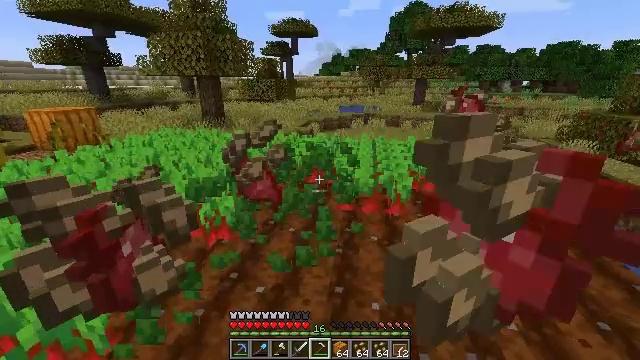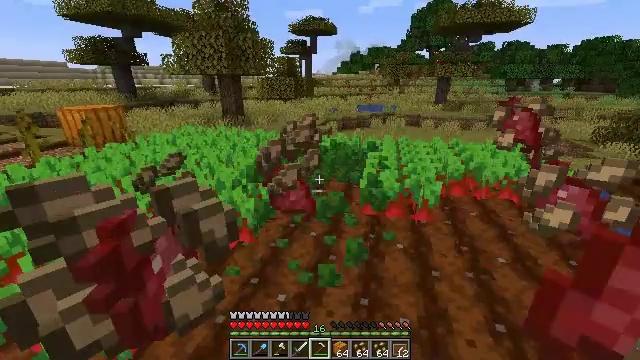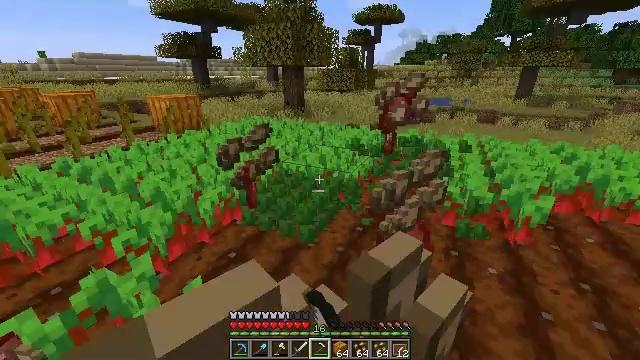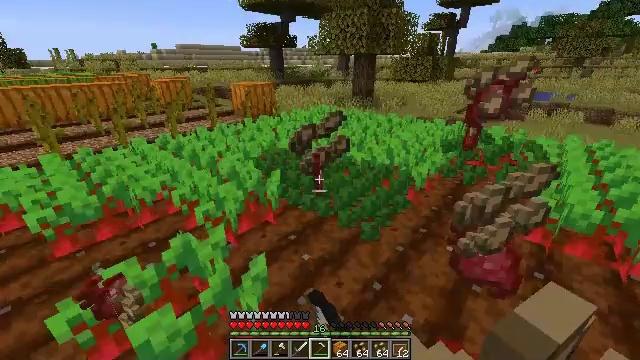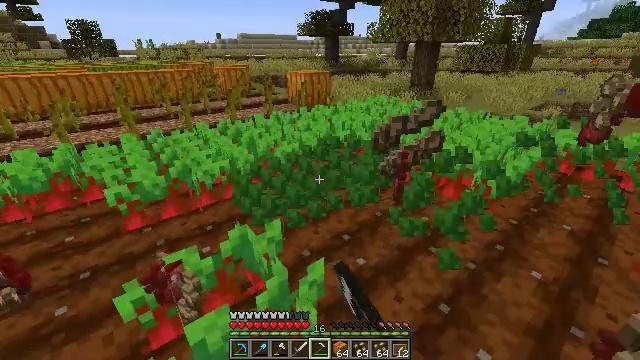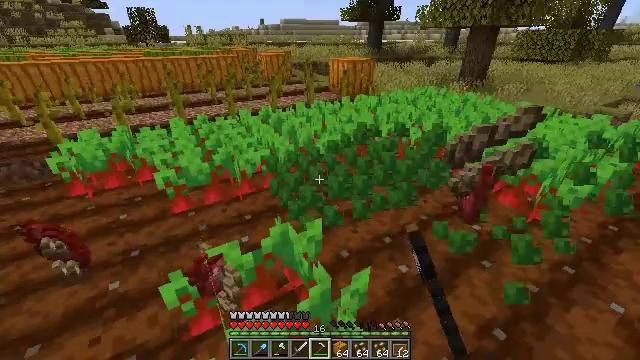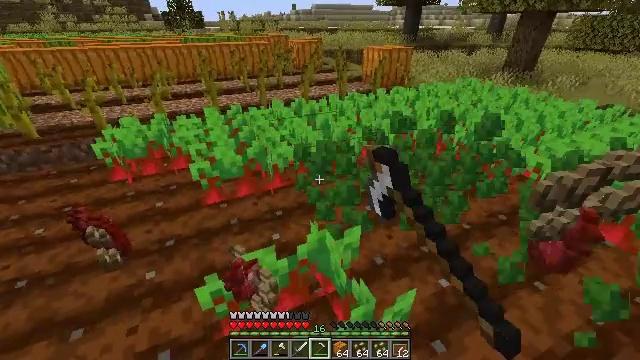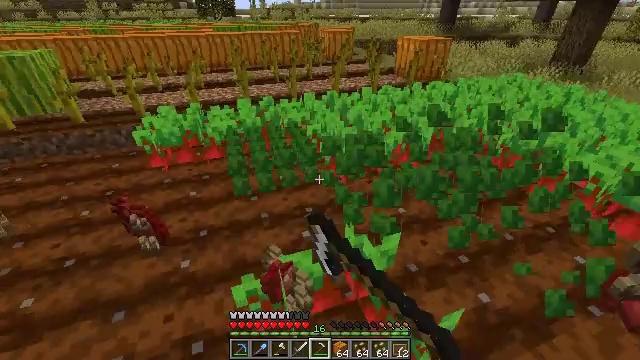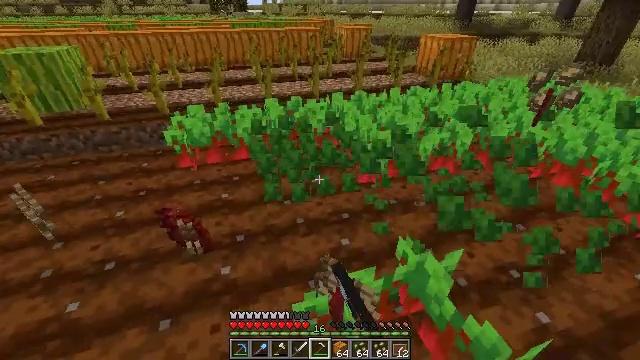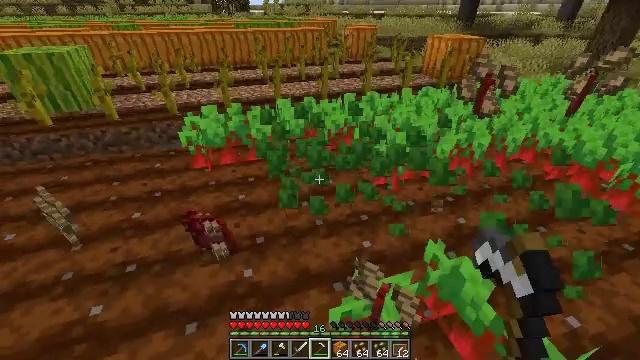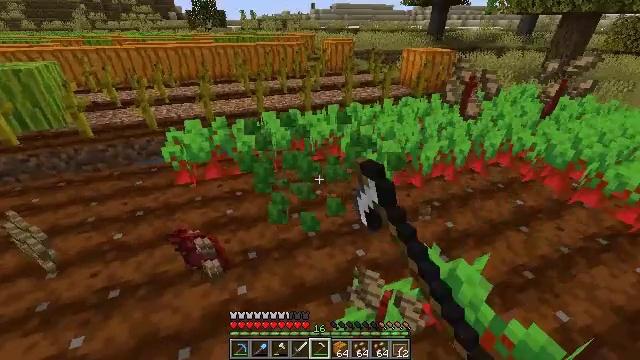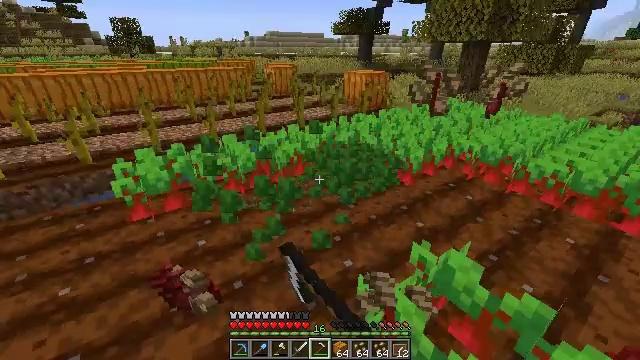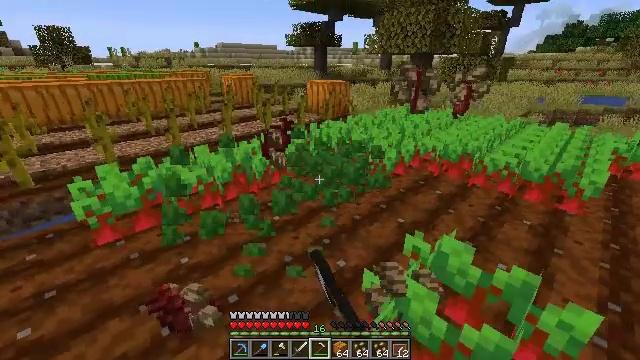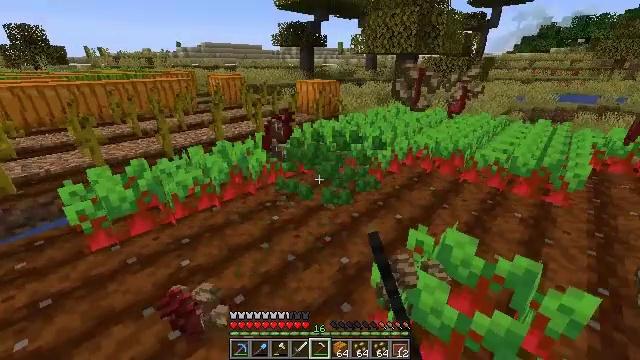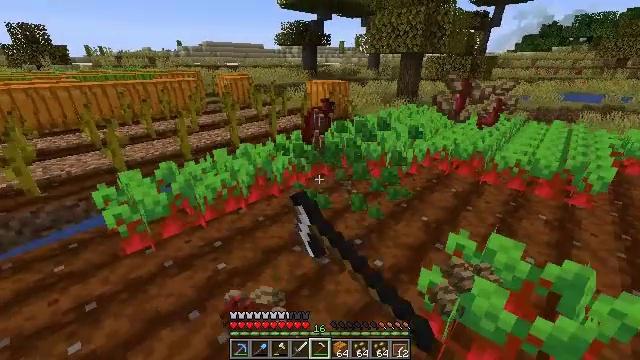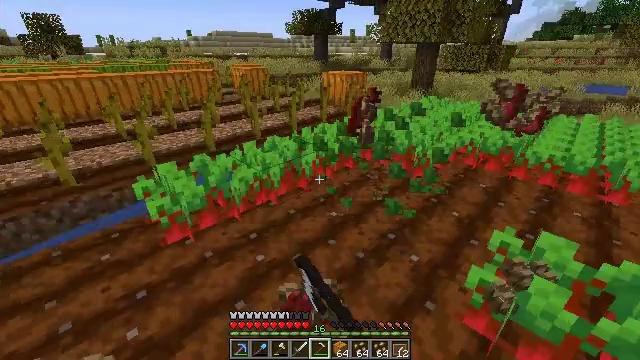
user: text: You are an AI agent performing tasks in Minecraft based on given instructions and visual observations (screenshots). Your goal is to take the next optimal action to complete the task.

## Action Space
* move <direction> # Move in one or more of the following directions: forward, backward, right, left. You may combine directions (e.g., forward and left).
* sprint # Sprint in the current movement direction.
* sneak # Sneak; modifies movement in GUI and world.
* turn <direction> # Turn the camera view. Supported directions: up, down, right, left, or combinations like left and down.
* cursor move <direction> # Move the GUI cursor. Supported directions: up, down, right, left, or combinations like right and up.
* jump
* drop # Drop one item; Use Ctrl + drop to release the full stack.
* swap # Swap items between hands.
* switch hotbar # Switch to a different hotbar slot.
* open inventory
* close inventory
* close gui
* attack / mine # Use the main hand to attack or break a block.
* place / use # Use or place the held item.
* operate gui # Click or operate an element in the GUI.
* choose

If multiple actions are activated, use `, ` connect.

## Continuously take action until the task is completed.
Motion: motion action
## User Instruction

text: Collect beetroots from the field.
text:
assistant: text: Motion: move forward and move left, turn left, attack / mine
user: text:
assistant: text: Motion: move forward and move left, turn left and down, attack / mine
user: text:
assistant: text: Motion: move forward and move left, turn left and down, attack / mine
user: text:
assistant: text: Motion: move forward and move left, turn left and down, attack / mine
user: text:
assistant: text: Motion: move forward and move left, turn left and down, attack / mine
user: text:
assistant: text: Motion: move left, turn left and down, attack / mine
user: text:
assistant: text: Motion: move left, turn left and down, attack / mine
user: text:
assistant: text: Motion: move left, turn left, attack / mine
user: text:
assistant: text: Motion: move left, attack / mine
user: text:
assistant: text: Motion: move left, turn right and up, attack / mine
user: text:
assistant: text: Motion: move left, turn right and up, attack / mine
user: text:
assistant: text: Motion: move left, turn right and up, attack / mine
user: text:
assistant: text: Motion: move left, turn right, attack / mine
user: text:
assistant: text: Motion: move left, attack / mine
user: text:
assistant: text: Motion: move left, turn left and down, attack / mine
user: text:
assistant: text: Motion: move forward and move left, turn left and down, attack / mine
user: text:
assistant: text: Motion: move forward and move left, turn left and down, attack / mine
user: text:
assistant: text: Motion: move forward and move left, turn left, attack / mine
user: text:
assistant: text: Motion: move forward and move left, attack / mine
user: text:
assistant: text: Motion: move forward and move left, turn right, attack / mine
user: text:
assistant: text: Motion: move forward and move left, turn right and up, attack / mine
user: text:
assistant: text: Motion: move forward and move left, turn right and up, attack / mine
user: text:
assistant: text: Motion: move forward, turn right and up, attack / mine
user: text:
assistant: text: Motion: move forward, turn right and up, attack / mine
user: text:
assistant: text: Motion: turn right, attack / mine
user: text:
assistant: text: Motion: attack / mine
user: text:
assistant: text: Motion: move right, attack / mine
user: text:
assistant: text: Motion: move right, turn right and down, attack / mine
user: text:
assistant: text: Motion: move right, turn right and down
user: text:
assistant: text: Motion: move right, turn right and down